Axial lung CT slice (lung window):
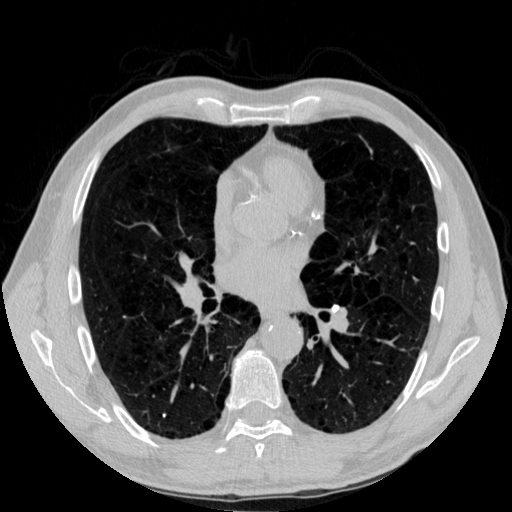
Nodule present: no